Question: I am customizing the account registration section of a new VS 2013 web application which comes with bootstrap css format. I am trying to build a form on a page and cannot get one section to display inline instead of block. Latest try is below.
'''
<div class="form-group">
<asp:Label runat="server" AssociatedControlID="ddlCountry" CssClass="col-md-2 control-label">Country</asp:Label>
<div class="col-md-10">
<asp:DropDownList runat="server" ID="ddlCountry" CssClass="form-control" Width="200" />
<div class="form-group">
<asp:Label runat="server" AssociatedControlID="tbPostalCode" CssClass="col-md-2 control-label">Postal Code</asp:Label>
<div class="col-md-10-inline">
<asp:TextBox runat="server" ID="tbPostalCode" CssClass="form-control" Width="200" MaxLength="10" Height=" " />
<asp:RequiredFieldValidator runat="server" ControlToValidate="ddlCountry"
CssClass="text-danger" ErrorMessage="The country field is required." />
<asp:RequiredFieldValidator runat="server" ControlToValidate="tbPostalCode"
CssClass="text-danger" ErrorMessage="The postal code field is required." />
</div>
</div>
</div>
</div>
'''
This is how everything I try to get it to display inline ends up looking like

I want the Postal Code label and text box to display on same line as Country. Normally an easy task but bootstrap clearing getting in the way
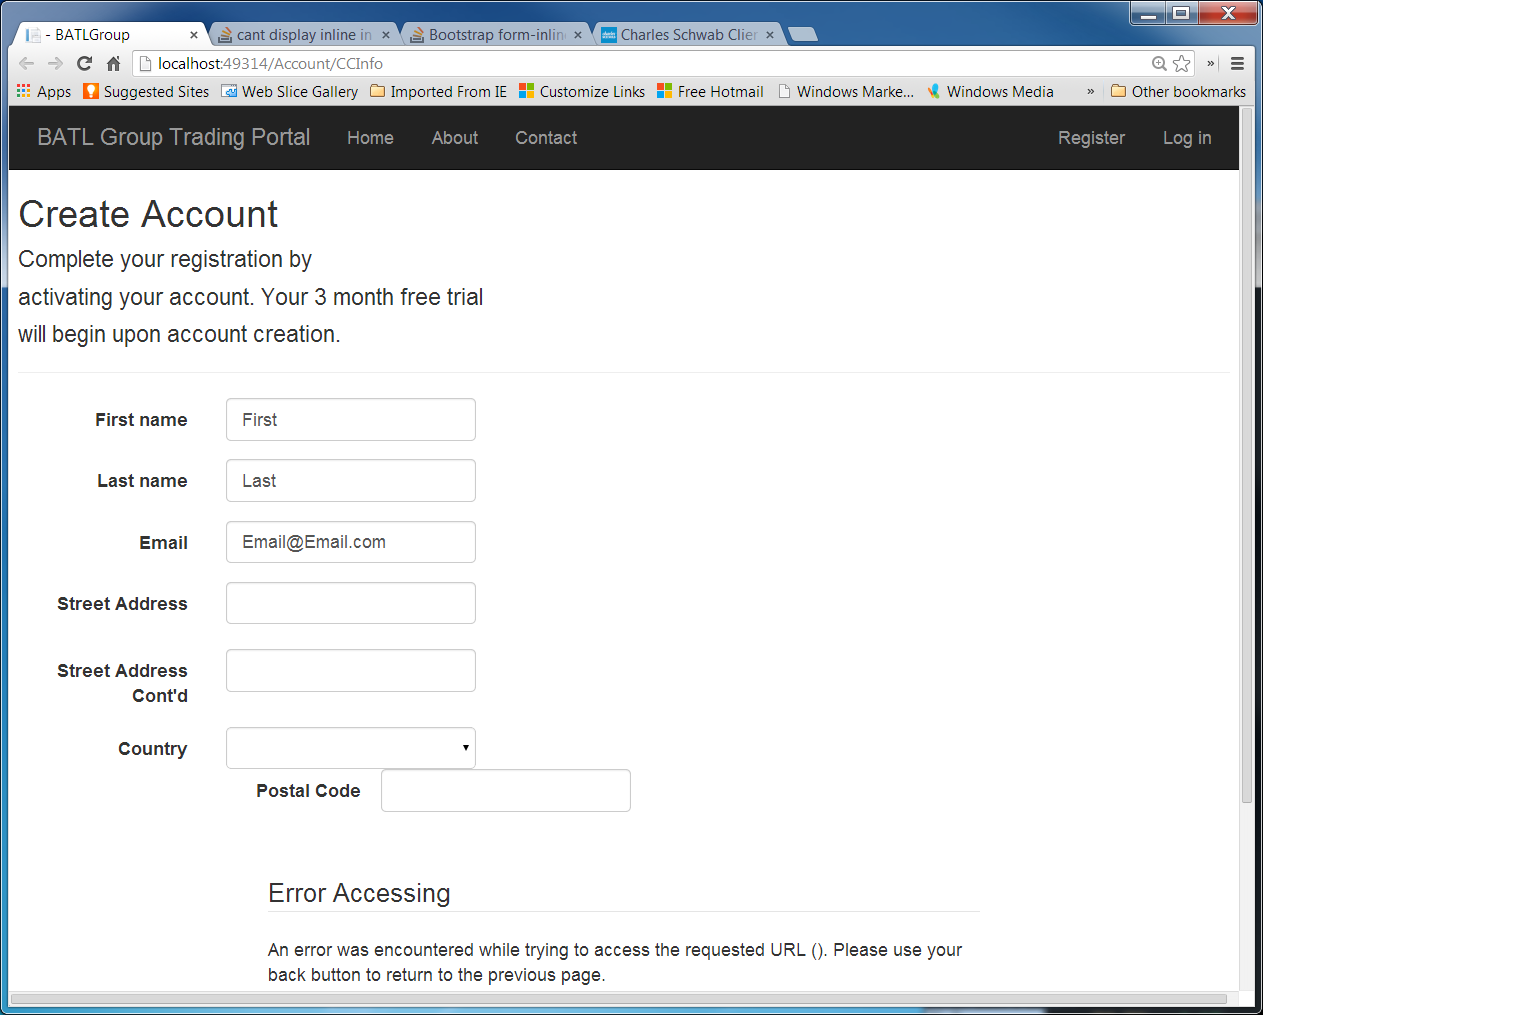
Answer: what i did to achieve this is wrote each form controls in a separate row. ie,
'''
<form role="form">
<div class="row">
<div class="col-lg-12">
<div class="form-group">
<label for="exampleInputEmail1">Email address</label>
<input type="email" class="form-control" id="exampleInputEmail1" placeholder="Enter email">
</div>
</div>
</div>
<div class="row">
<div class="col-lg-6">
<div class="form-group">
<label for="fname">First Name</label>
<input type="text" class="form-control" id="fname" placeholder="Enter email">
</div>
</div>
<div class="col-lg-6">
<div class="form-group">
<label for="lname">Last Name</label>
<input type="text" class="form-control" id="lname" placeholder="Enter Last Name">
</div>
</div>
</div>
</form>
'''
In the above code, First Name and Last Name elements will be shown in a same line,
I don't know whether its right way or not but it worked for me.
check it here <URL>